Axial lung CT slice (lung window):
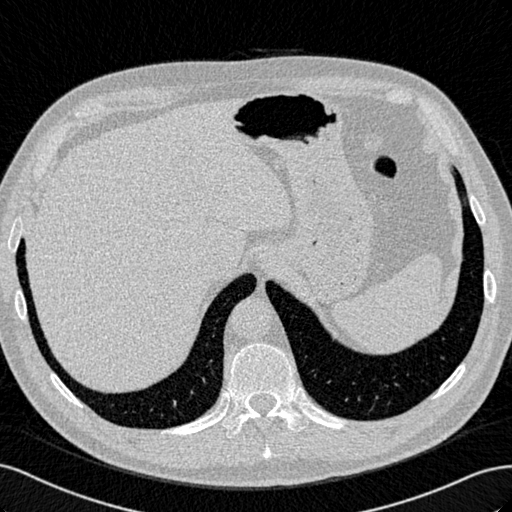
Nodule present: no